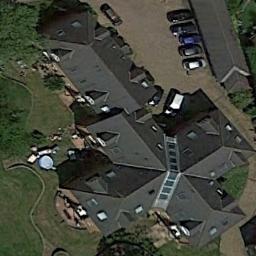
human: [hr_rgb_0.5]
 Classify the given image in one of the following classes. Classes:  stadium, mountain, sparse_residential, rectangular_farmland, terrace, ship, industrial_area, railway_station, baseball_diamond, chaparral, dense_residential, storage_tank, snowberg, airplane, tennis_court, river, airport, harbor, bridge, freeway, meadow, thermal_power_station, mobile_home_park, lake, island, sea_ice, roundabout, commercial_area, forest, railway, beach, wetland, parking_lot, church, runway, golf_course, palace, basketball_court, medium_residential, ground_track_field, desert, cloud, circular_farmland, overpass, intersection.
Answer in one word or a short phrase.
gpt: church